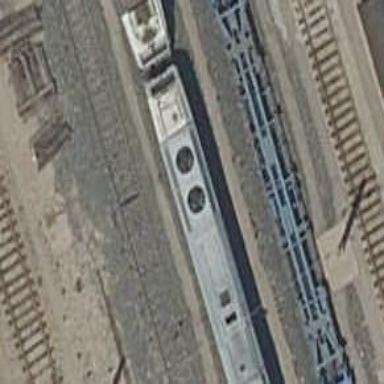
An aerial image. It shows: Rail yard with electrified contact lines for the trains.